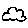
Label: cloud